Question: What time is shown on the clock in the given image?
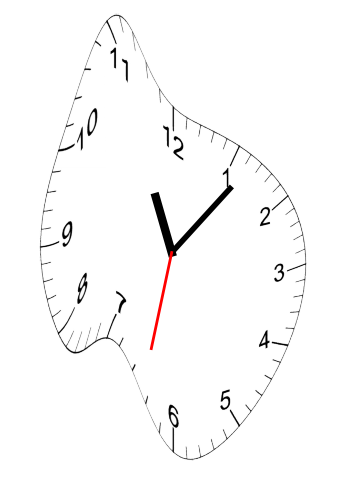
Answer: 11:06:32